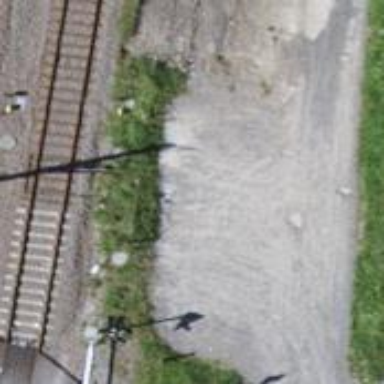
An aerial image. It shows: Retaining wall.